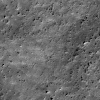
Atmospheric dust classification: not_dusty